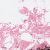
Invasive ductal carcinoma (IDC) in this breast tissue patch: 0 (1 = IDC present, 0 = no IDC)